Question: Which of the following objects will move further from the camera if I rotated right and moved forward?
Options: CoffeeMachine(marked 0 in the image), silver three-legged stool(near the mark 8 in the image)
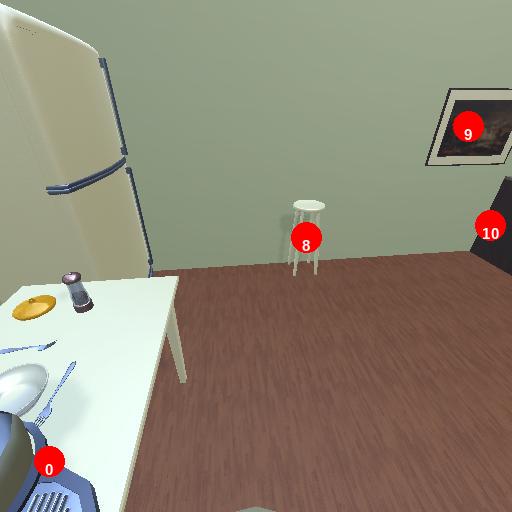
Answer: CoffeeMachine(marked 0 in the image)